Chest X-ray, PA view. Patient: 53 years old, sex M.
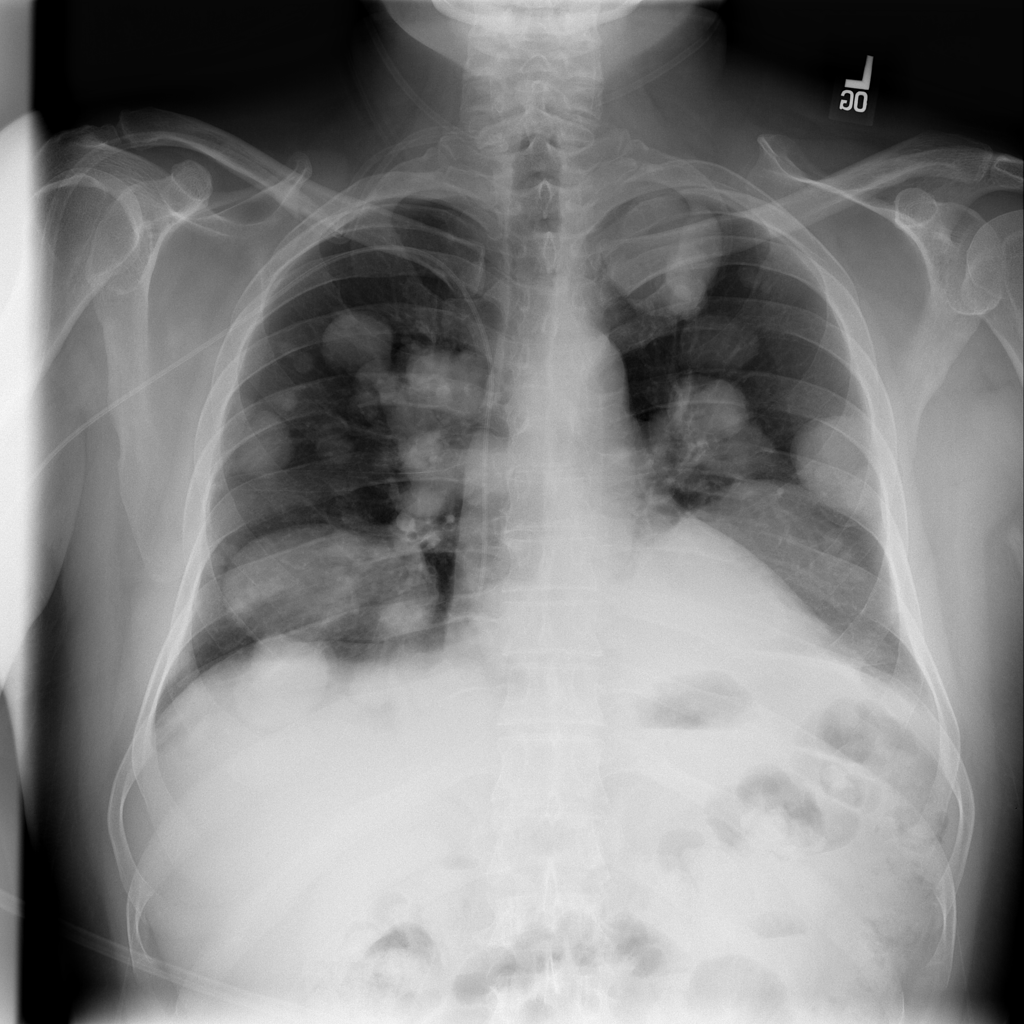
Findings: Nodule